Question: Im looking for the default background showed and style in the layoutview with the two buttons in the photo below. In what android resource can i find it?

Thanks!
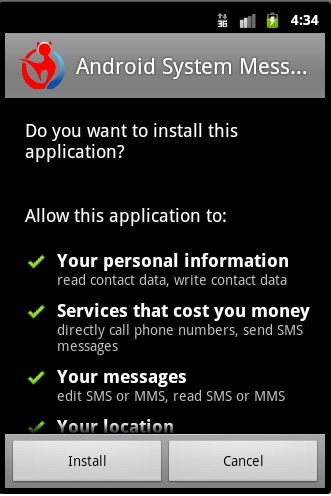
Answer: It might be this one:

I found it in the res folder in the SDK. This one is from drawable-hdpi for SDK level8. The file is called bottom_bar.png